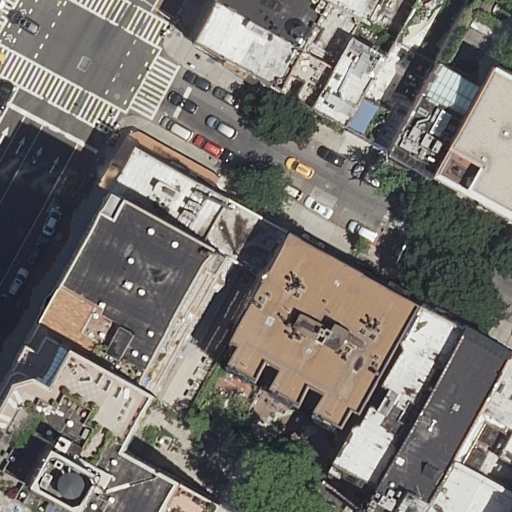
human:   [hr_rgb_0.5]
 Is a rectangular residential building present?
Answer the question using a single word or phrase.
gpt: yes

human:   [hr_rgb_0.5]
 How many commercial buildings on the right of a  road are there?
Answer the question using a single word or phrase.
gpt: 0

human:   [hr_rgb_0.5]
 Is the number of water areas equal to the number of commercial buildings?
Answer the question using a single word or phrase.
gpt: yes

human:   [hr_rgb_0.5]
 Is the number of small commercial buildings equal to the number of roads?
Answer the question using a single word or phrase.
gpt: no

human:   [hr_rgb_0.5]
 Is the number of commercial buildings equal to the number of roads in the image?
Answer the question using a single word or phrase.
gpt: no

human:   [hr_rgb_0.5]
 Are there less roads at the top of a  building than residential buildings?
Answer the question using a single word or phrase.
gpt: yes

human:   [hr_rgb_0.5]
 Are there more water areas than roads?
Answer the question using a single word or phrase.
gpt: no

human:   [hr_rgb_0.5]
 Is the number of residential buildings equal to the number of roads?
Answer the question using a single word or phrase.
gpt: no

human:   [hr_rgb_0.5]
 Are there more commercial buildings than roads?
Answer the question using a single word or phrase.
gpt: no

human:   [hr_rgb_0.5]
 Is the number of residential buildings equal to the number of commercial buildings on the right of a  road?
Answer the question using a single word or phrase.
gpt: no

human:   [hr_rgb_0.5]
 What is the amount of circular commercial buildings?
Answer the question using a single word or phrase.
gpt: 0

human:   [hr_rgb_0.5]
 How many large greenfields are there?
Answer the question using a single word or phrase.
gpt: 0

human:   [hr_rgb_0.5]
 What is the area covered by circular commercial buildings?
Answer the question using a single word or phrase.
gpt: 0m2

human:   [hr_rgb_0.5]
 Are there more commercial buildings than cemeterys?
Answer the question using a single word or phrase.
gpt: no

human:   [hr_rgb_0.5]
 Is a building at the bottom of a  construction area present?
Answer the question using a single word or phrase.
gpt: no

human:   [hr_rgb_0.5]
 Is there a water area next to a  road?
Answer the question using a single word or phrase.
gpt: no

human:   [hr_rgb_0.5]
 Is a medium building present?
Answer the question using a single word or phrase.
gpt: yes

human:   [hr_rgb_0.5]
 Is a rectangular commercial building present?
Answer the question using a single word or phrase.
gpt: no

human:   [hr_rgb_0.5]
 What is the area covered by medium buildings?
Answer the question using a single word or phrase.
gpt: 2279m2

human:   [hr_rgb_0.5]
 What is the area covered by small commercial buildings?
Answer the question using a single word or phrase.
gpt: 0m2

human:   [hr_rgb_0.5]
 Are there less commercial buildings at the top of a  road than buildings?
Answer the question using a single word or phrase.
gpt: yes

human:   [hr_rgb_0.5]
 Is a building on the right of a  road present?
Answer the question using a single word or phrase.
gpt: yes

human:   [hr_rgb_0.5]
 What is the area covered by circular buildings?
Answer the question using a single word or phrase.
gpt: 0m2

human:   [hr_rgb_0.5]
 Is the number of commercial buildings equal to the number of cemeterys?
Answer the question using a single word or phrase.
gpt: yes

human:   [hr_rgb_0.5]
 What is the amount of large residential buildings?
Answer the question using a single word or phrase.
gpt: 1

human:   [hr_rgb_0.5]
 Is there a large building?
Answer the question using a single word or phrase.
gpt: yes

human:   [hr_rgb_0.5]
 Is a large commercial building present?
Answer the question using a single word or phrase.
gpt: no

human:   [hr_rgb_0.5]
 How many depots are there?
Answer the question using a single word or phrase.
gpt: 0

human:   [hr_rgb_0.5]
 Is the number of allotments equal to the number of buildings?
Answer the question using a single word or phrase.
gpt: no

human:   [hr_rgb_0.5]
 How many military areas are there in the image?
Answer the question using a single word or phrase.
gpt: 0

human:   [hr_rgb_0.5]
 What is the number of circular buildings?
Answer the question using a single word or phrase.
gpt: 0

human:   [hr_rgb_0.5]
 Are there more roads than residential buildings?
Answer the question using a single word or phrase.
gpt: no

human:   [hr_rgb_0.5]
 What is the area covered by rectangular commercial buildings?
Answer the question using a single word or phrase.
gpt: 0m2

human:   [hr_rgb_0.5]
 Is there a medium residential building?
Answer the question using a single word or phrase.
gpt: yes

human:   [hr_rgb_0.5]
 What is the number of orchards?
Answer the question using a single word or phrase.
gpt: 0

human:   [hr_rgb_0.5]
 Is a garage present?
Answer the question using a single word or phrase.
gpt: no

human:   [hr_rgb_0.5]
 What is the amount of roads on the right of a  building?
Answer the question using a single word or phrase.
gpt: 4